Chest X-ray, PA view. Patient: 41 years old, sex M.
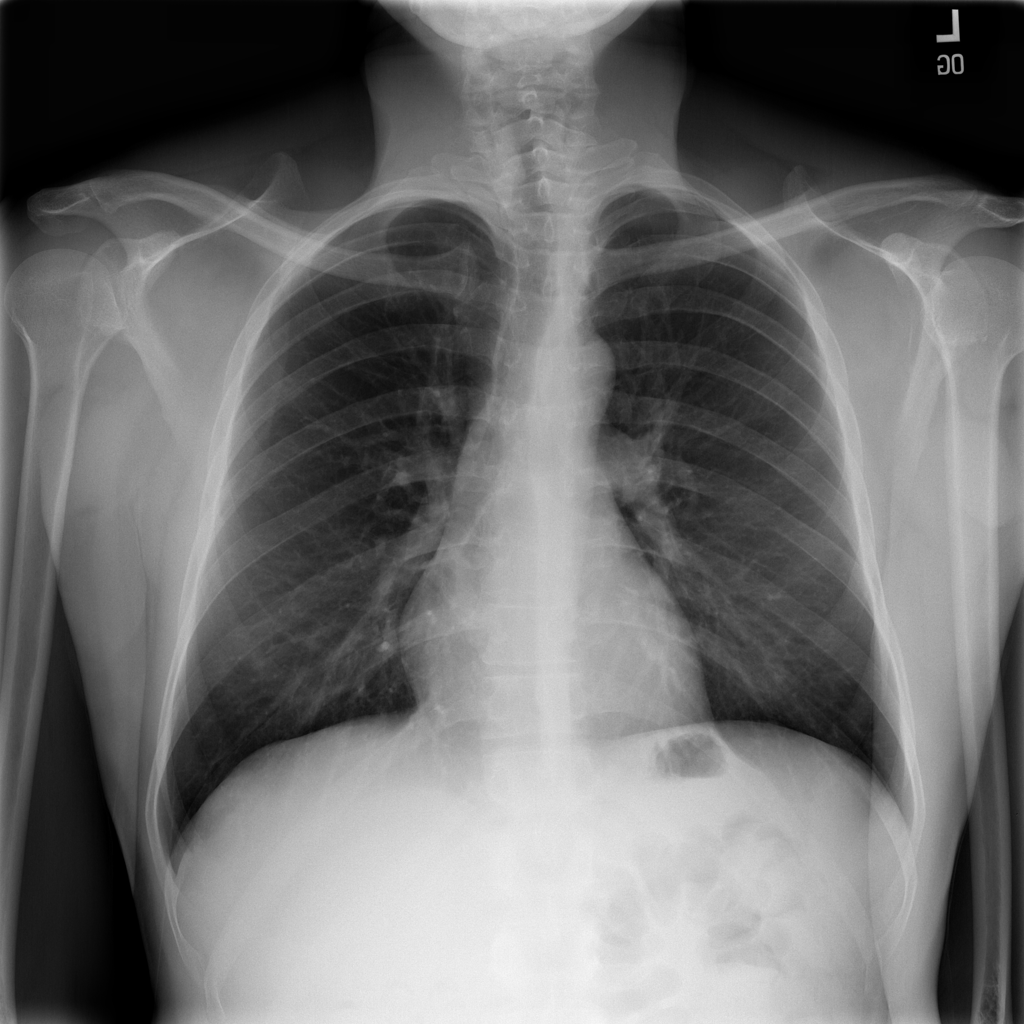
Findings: No Finding